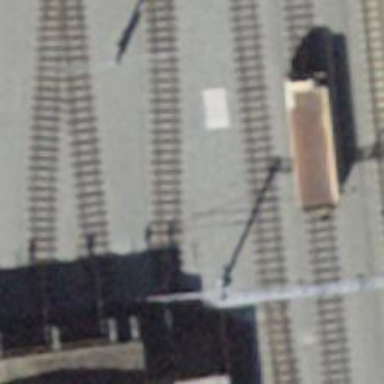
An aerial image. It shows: Narrow-gauge railway yard with electrified contact lines.